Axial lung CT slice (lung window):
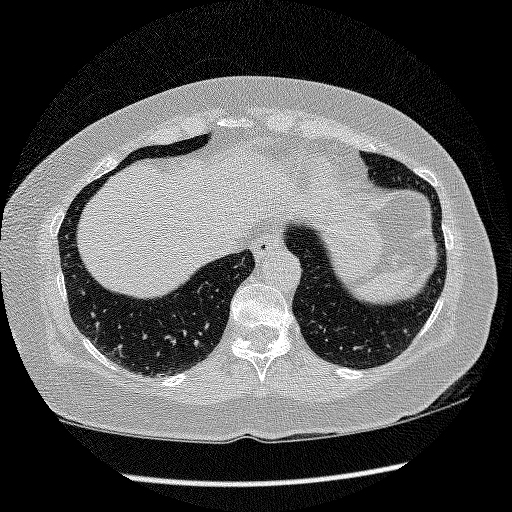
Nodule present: no